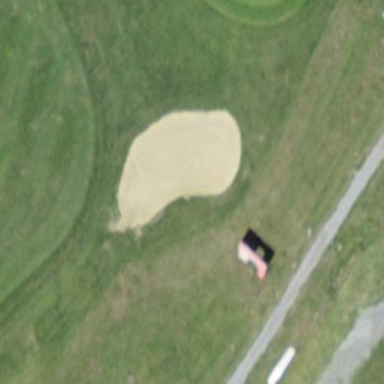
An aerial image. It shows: Golf bunker filled with natural sand.